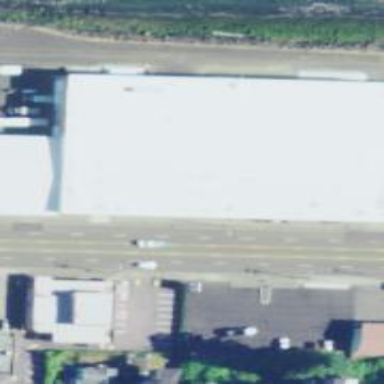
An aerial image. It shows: Industrial building.